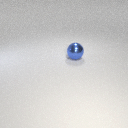
large blue metal sphere